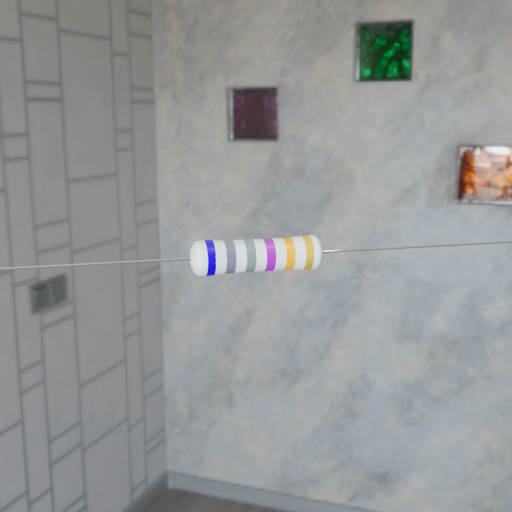
Resistor colour bands (in order): blue, gray, gray, violet, orange, gold